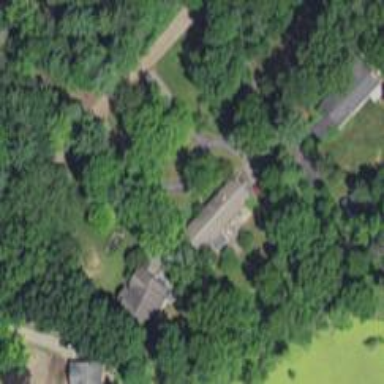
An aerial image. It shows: Driveway leading to service road.